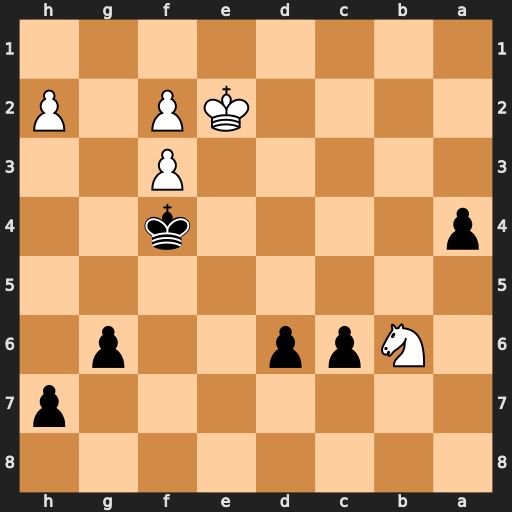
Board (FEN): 8/7p/1Npp2p1/8/p4k2/5P2/4KP1P/8
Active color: b
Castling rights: -
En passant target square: -
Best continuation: a3 Nc4 a2